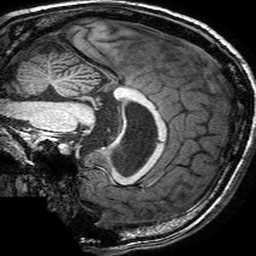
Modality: T1w
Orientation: sagittal
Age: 23
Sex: male